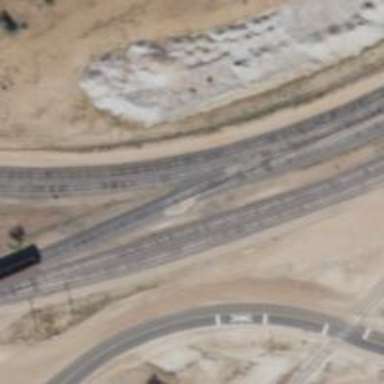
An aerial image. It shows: Railway siding with rails.